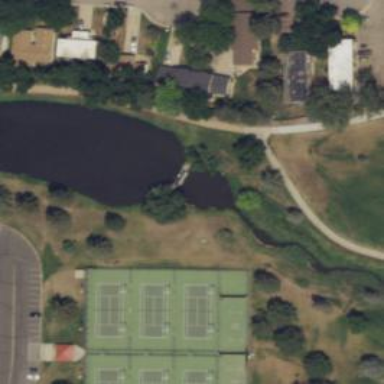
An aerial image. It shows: Disc golf basket.